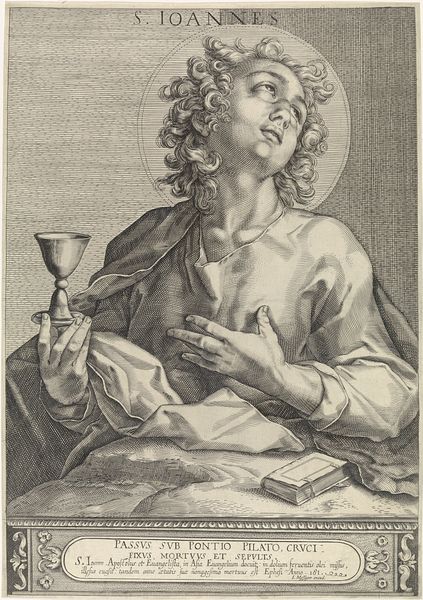
Titel: Apostel Johannes
Künstler: Egbert van Panderen
Standort: Amsterdam
Institution: Rijksmuseum
Schlagwörter: religious, robes, hair, robe, woman, print, wine, hand, man, eyes, drawing, black and white, shawl, saint, curls, glass, clothes, jesus, engraving, fingers, book, cup, drunk, bible, drink, latin, text, halo, holy, chalice, toast, graphics, title, religous, muscular, hearth, sigh, grail, ioannes, pontius pilot, upward glance, collarbones